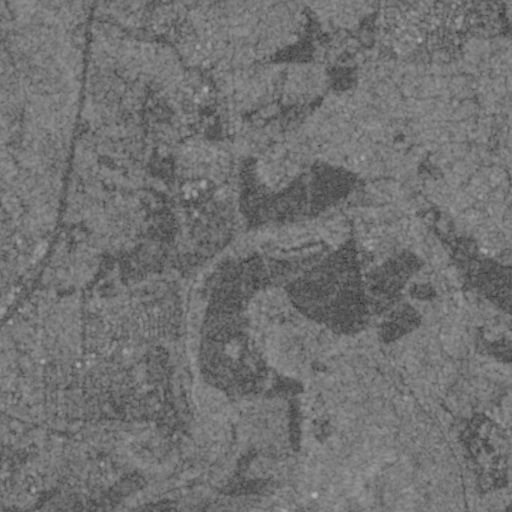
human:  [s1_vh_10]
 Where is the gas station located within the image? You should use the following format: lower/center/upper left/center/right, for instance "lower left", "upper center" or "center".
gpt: The gas station is located in the center left of the image.
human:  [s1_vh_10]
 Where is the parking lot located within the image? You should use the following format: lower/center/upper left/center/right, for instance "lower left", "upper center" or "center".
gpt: The parking lot is located in the upper center of the image.
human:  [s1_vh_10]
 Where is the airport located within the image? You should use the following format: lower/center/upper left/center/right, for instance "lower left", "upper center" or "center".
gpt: There is no airport in the image.

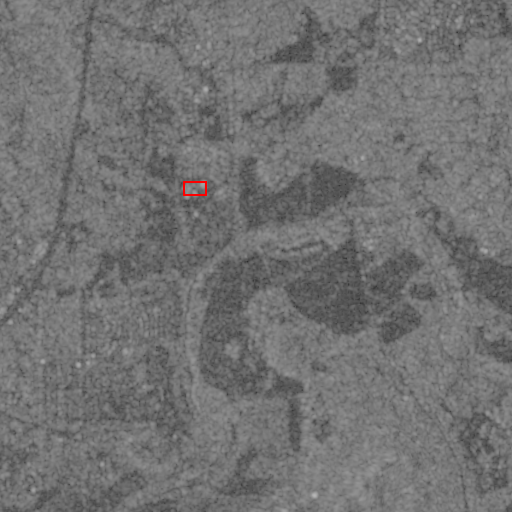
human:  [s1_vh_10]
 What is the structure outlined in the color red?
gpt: The structure outlined in red is a building.
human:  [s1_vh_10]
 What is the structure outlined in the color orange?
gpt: There is no orange outline.